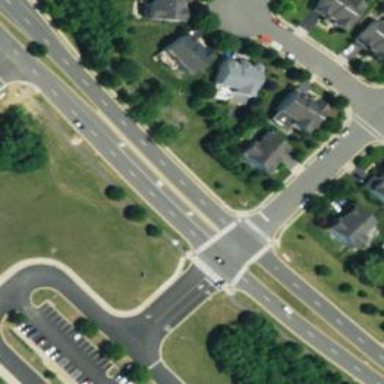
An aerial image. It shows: Uncontrolled zebra crossing on the road.